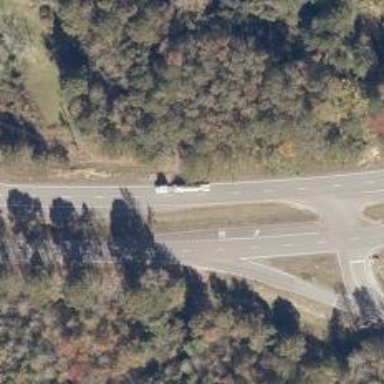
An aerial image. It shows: Primary highway with asphalt surface. It is dual carriageway.